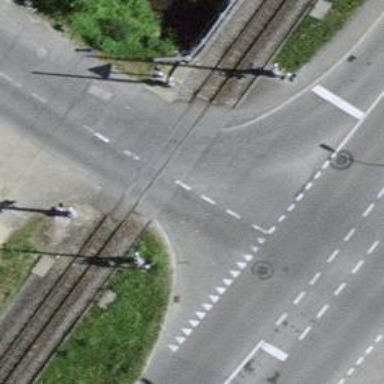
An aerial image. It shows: Level crossing with lights. The barriers at the crossing are of double half type.